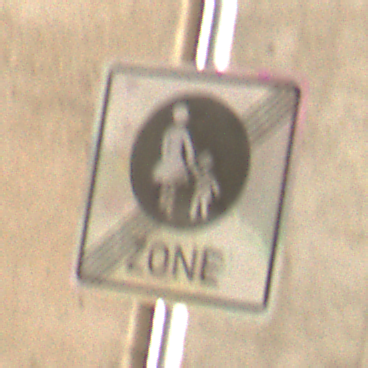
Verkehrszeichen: EndeFussgaengerzone
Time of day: Midday
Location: Roofed (Tunnel)
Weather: NotSpecified
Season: NotSpecified
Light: Natural